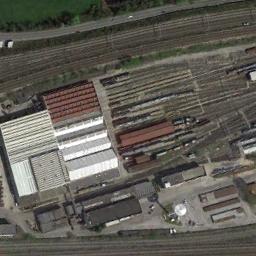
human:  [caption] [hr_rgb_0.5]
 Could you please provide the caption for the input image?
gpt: There is a fully equipped railway station in the city .

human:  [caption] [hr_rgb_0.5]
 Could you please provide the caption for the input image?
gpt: The railway station is next to some buildings and grass .

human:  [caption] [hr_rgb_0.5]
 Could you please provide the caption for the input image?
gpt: There are many buildings beside the railway station .

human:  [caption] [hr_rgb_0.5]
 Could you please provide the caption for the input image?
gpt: The railway station has lots of railways, Some trains and buildings of different sizes .

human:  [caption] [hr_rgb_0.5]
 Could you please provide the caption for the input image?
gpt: There are some buildings beside the railway station .